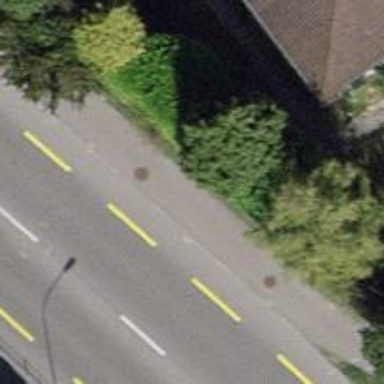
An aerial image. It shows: Kerb serving as barrier.